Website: crate-barrel
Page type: delivery-shipping
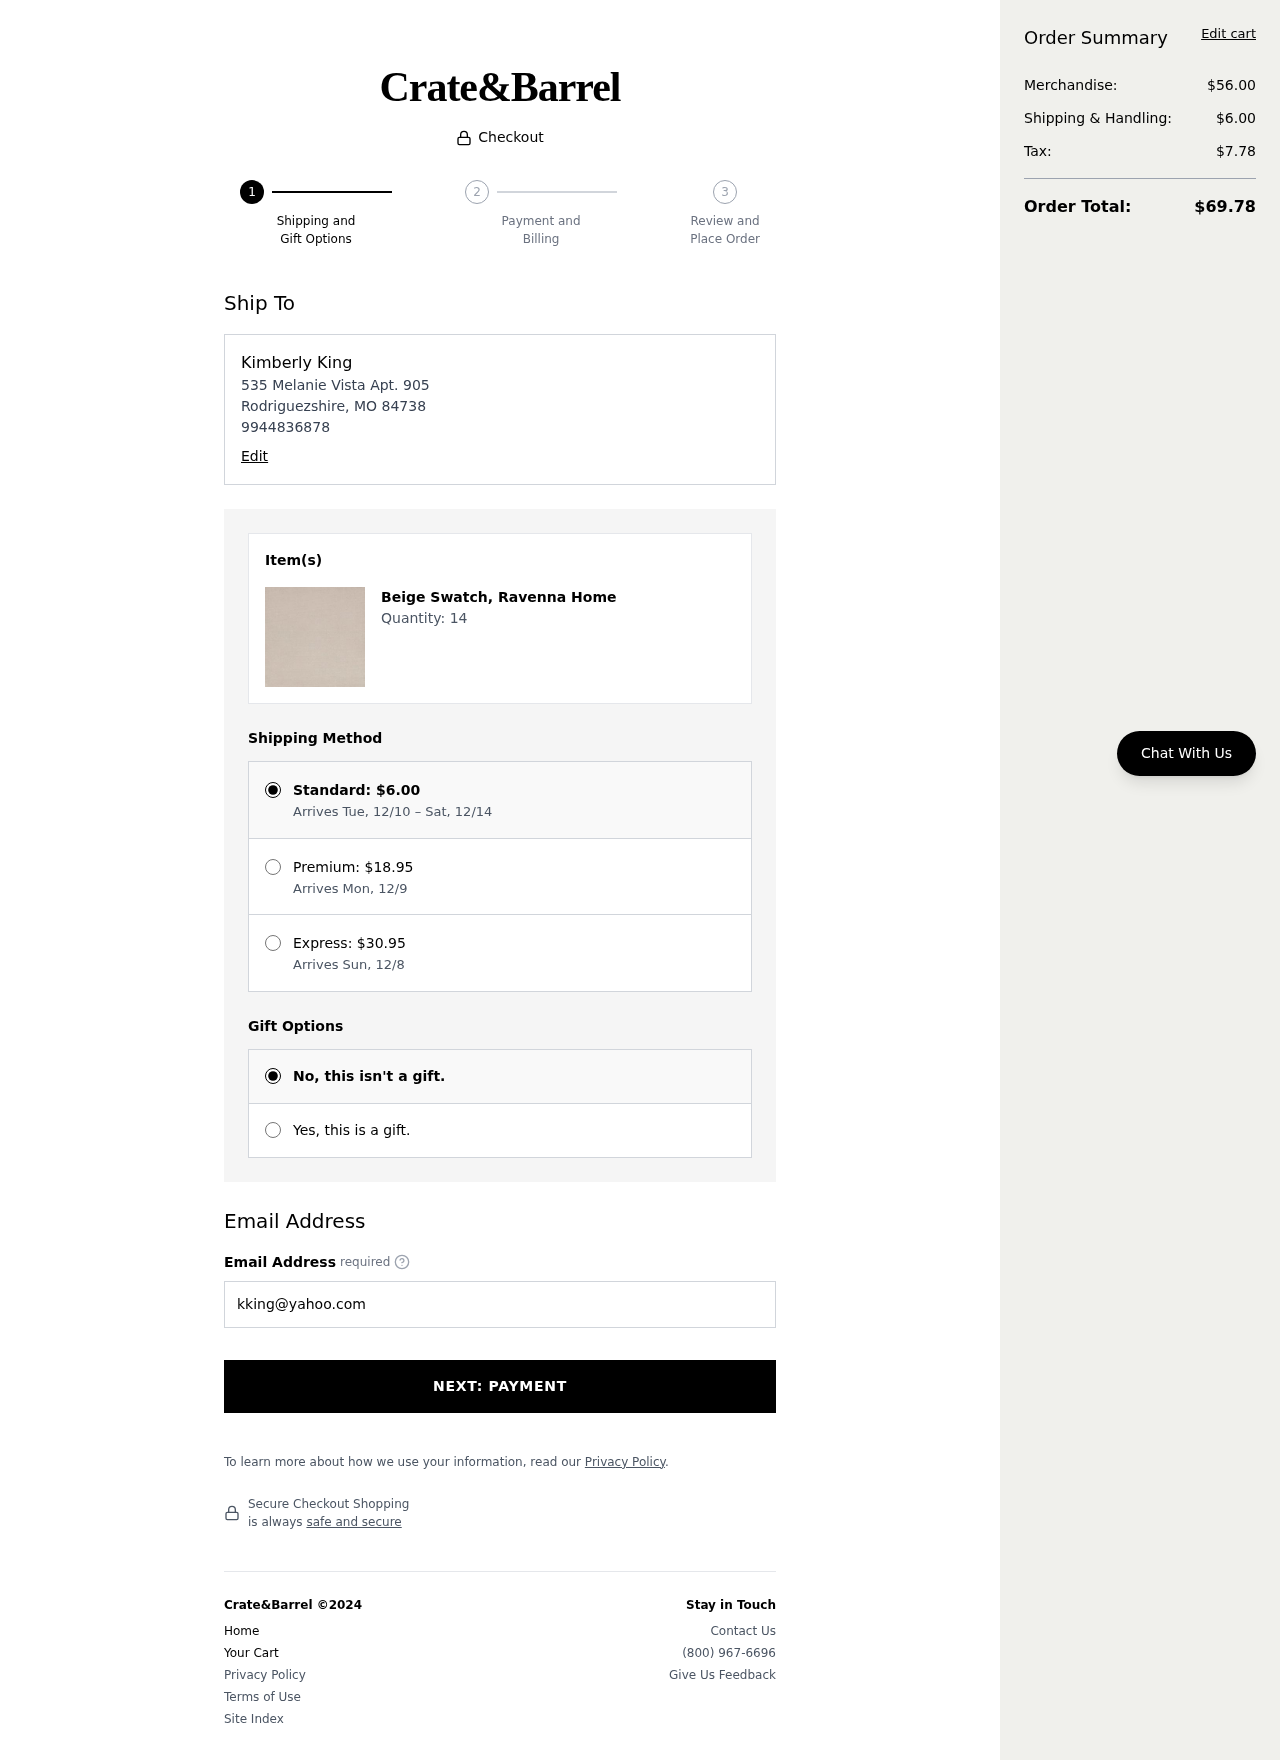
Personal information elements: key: PII_EMAIL
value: kking@yahoo.com
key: PII_FULLNAME
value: Kimberly King
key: PII_PHONE
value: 9944836878
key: PII_STREET
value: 535 Melanie Vista Apt. 905
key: PII_CITY_STATE_ZIP
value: Rodriguezshire, MO 84738
Product elements: key: PRODUCT1_NAME
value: Beige Swatch, Ravenna Home
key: PRODUCT1_QUANTITY
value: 14
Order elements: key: ORDER_SHIPPING_COST
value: $6.00
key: ORDER_SHIPPING_DATE
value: Arrives Tue, 12/10 – Sat, 12/14
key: ORDER_PREMIUM_SHIPPING
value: $18.95
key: ORDER_PREMIUM_DATE
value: Arrives Mon, 12/9
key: ORDER_EXPRESS_SHIPPING
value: $30.95
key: ORDER_EXPRESS_DATE
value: Arrives Sun, 12/8
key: ORDER_SUBTOTAL
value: $56.00
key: ORDER_TAX
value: $7.78
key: ORDER_TOTAL
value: $69.78